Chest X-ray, AP view. Patient: 64 years old, sex M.
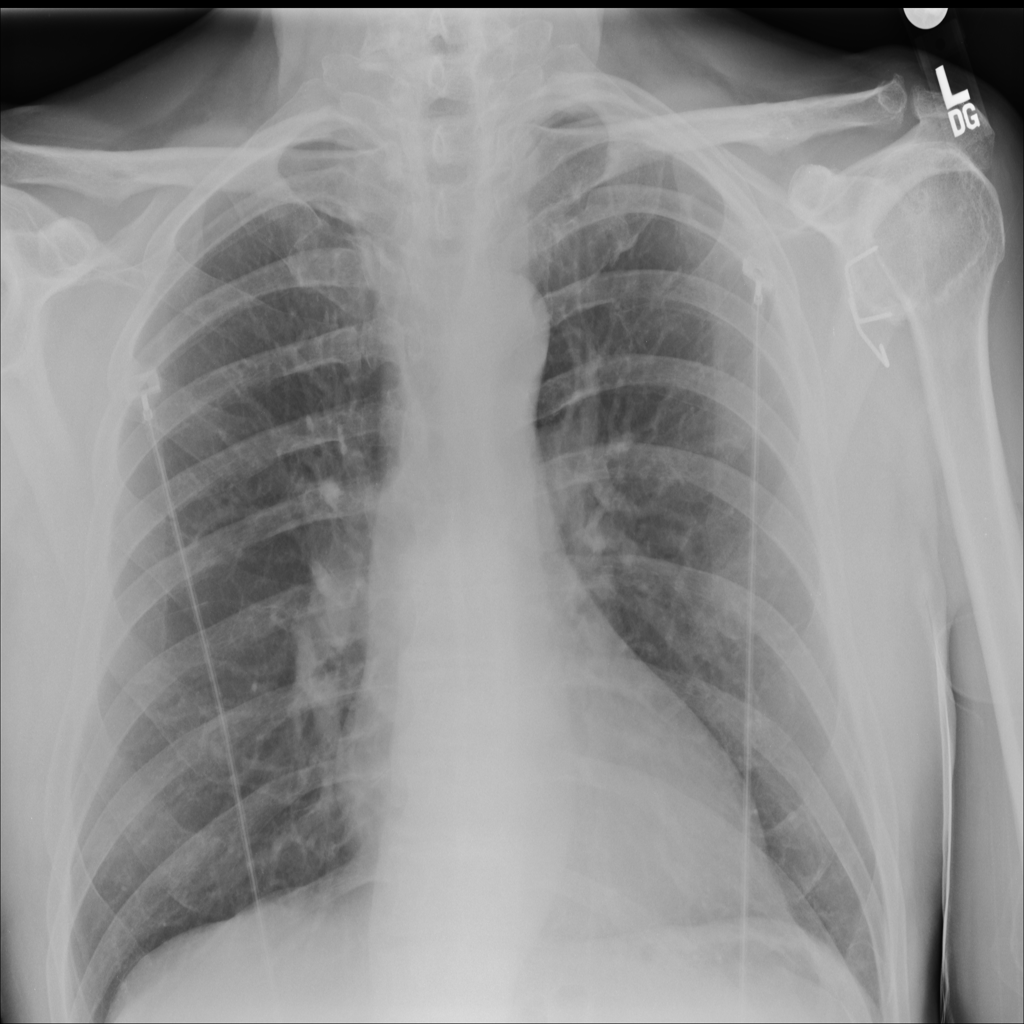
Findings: No Finding